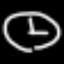
Label: clock